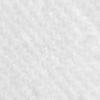
Label: no_change